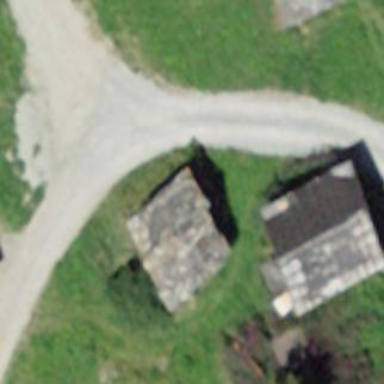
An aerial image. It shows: Farm building.